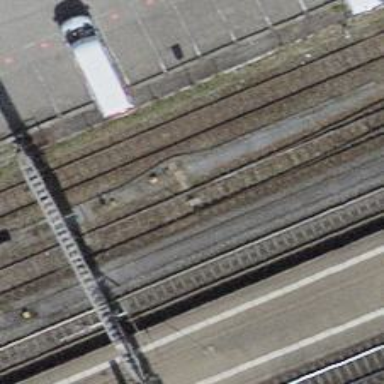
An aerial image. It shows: Railway switch.